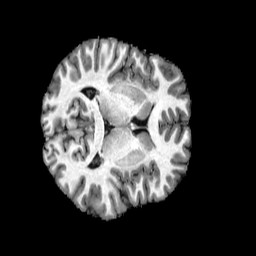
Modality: T1w
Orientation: axial
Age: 32
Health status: healthy
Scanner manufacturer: philips
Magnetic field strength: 3 T
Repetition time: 0.007848 s
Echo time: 0.003603 s